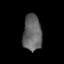
Tissue: lung
Cell type: Endothelial cells
Senescence score: 0.5559
Nuclear area (px): 662
Mean DAPI intensity: 100.414